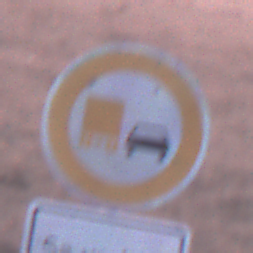
Verkehrszeichen: UeberholverbotKraftfahrzeuge
Zusatzzeichen unten: ZeitangabenMitBeschraenkungAufWochentage8
Umgebung: Outdoor, Nature
Tageszeit: SunriseSunset
Wetter: Clear
Licht: Natural
Jahreszeit: NotSpecified
Kontrast: LowContrast